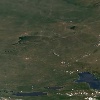
Label: land